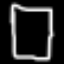
Label: square